Chest X-ray. View position: PA
Patient age: 39
Patient sex: F
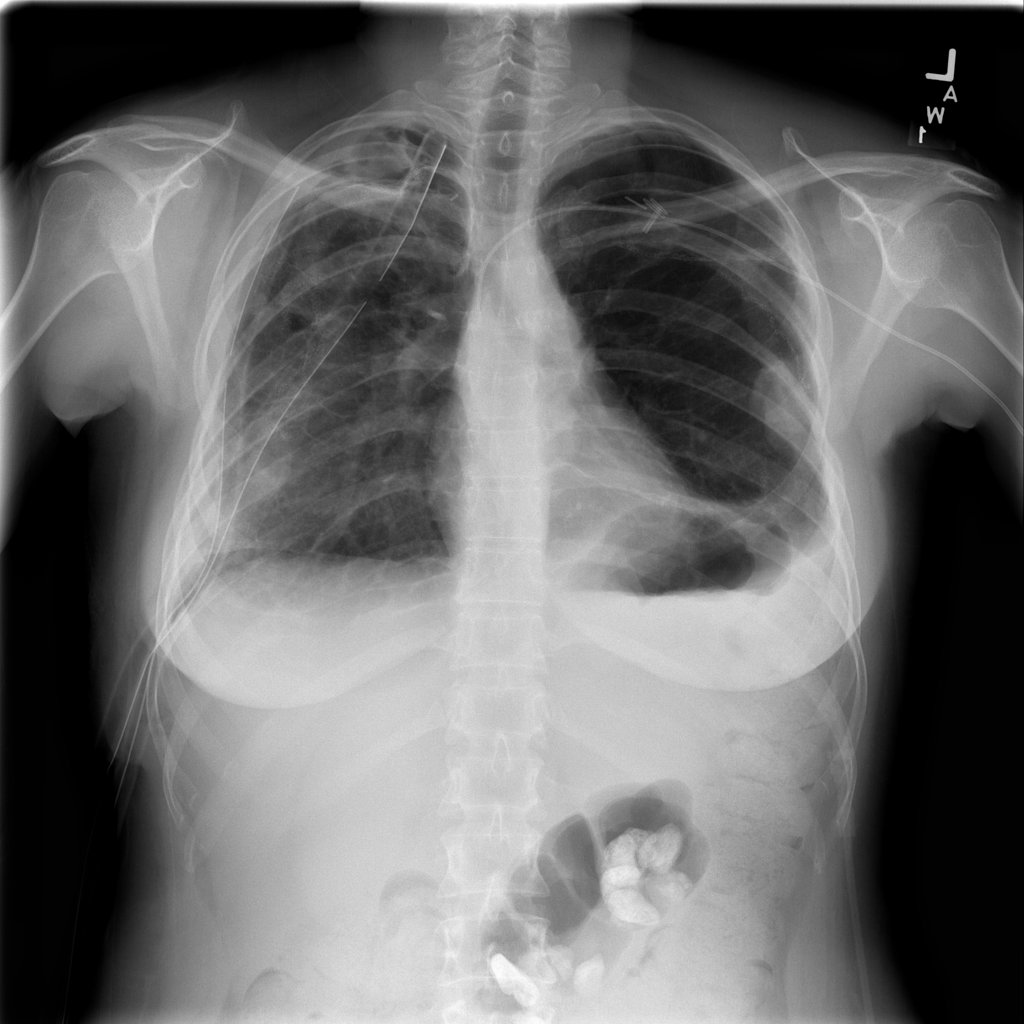
Finding: Pneumothorax